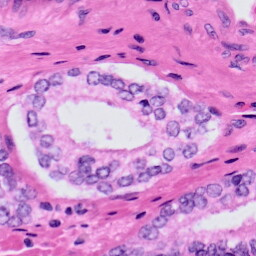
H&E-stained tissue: Prostate